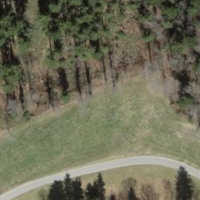
EUNIS habitat code: 44
Species observed at this site:
Geranium pyrenaicum